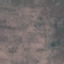
Land use / land cover: HerbaceousVegetation